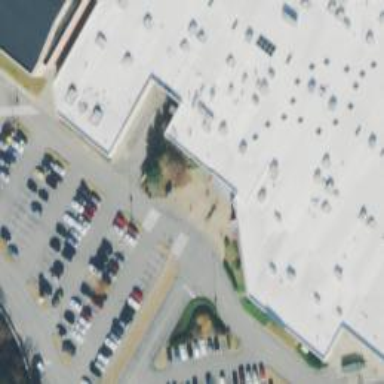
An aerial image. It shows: Clothing store.